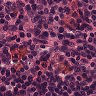
Metastatic tissue present: no